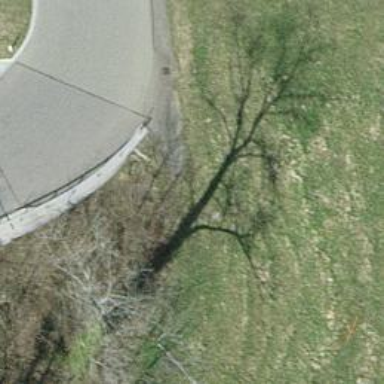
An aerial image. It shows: Culvert tunnel.